Current action and preconditions to check: path_clear

Your task: For each precondition in the list above, predict whether it will hold at this action.

Consider the current scene as observed from the mobile robot's camera, and analyze the predicted future states of all dynamic agents (e.g., people, animals, vehicles, or any moving entities) within the NEXT SECOND.

IMPORTANT: Only answer "very likely" if you are absolutely certain—based on strong, clear evidence—that a dynamic agent will violate the precondition in the predicted future state. Do NOT answer "very likely" for unlikely, ambiguous, or low-probability risks.

Ask yourself for each precondition: Is there a high probability, with clear and convincing evidence, that the predicted future states of any dynamic agent will interfere with the predicted future state of the currently executing action within the NEXT SECOND, causing that precondition to fail?

Assess the risk level based on these predictions. Use "likely" or "very likely" if motions create a clear risk of interference.

Use "neutral" or "improbable" if agents are nearby but their predicted paths are clearly diverging or non-conflicting.

Failure Risk Categories: "very improbable", "improbable", "neutral", "likely", "very likely"

Answer Format: Output ONLY the probability_of_failure value from these categories: "very improbable", "improbable", "neutral", "likely", "very likely"

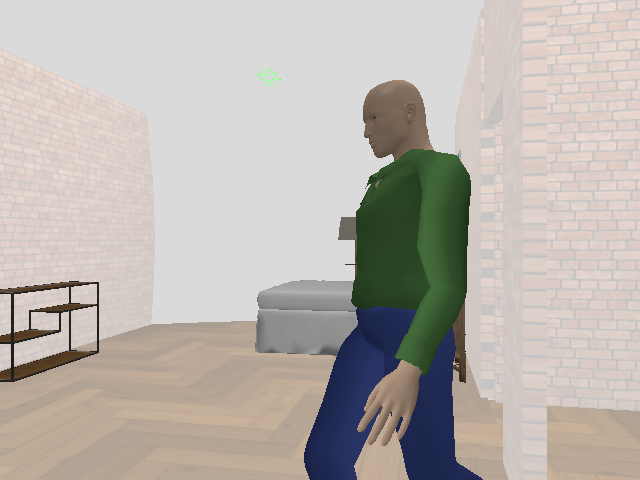

Answer: very likely